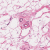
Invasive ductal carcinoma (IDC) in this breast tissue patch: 0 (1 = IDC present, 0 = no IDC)